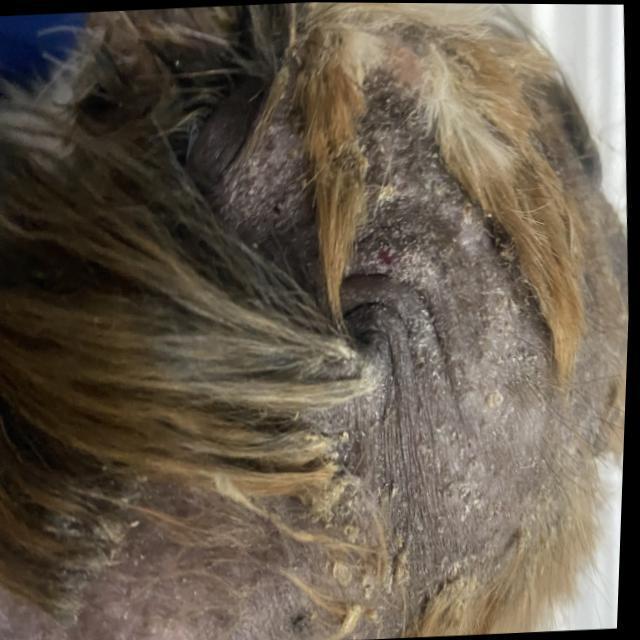
Canine demodicosis (Demodex mange) — caused by Demodex canis mites. Presents with alopecia, follicular papules, pustules, and comedones. Often localized on face and forelimbs.